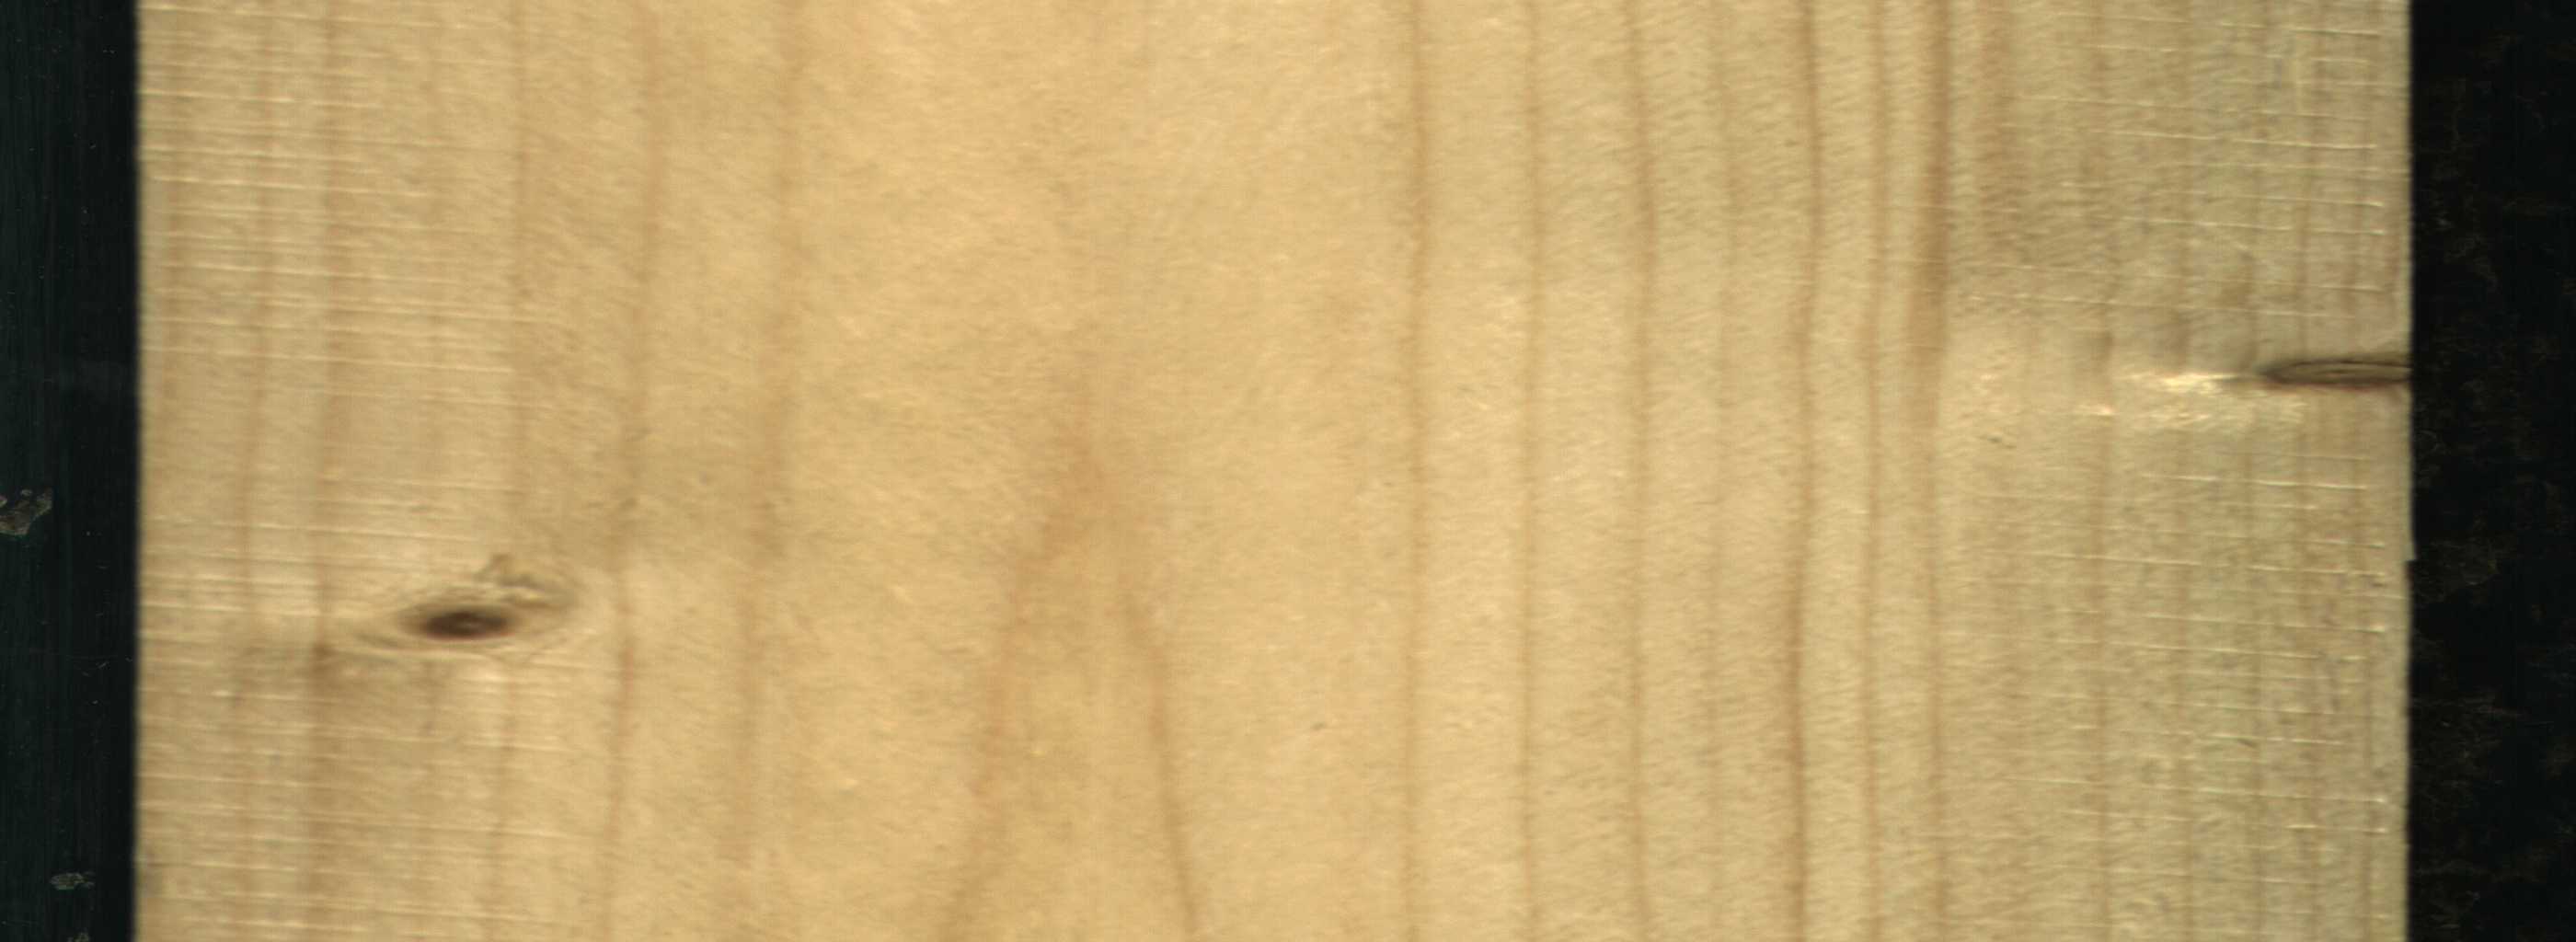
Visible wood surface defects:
Live_Knot
Live_Knot